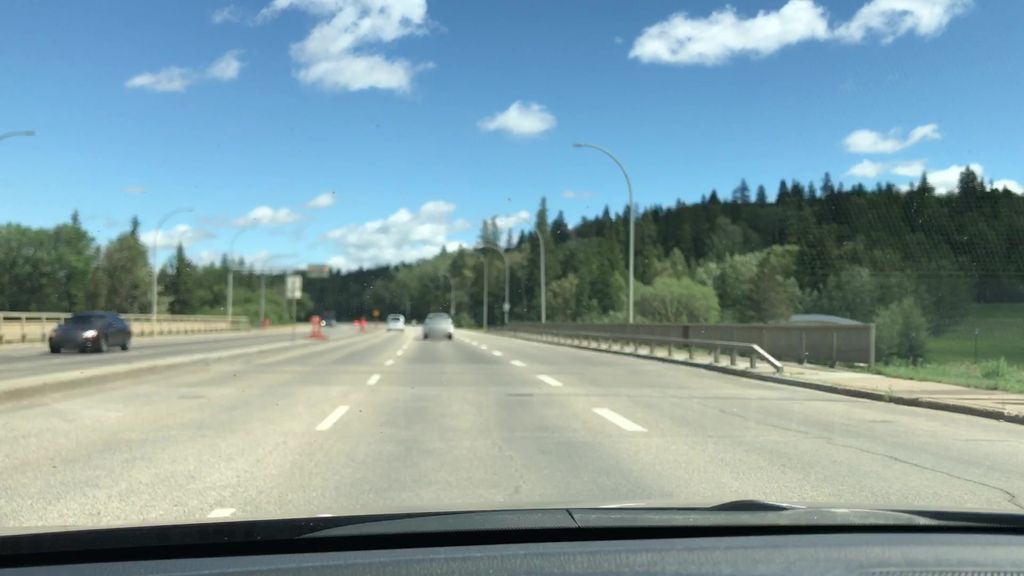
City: edmonton